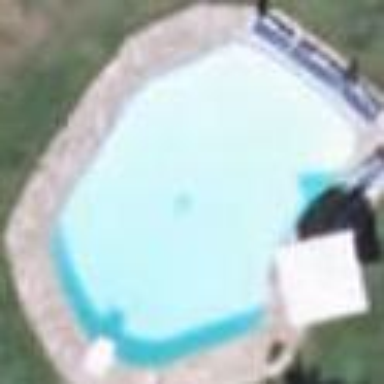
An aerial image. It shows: Swimming pool located in leisure land.